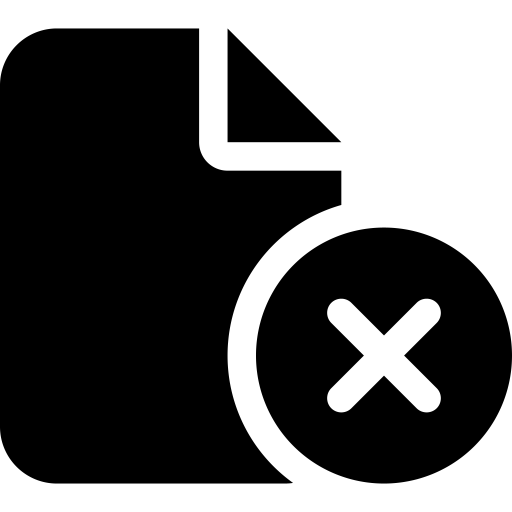
Tags: icon, FontAwesome, fa-icon, solid, file, circle, xmark